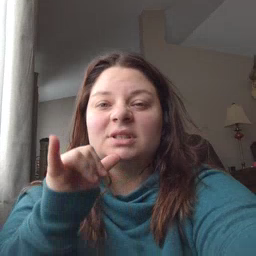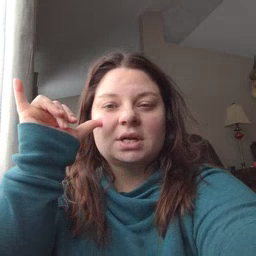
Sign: yesterday